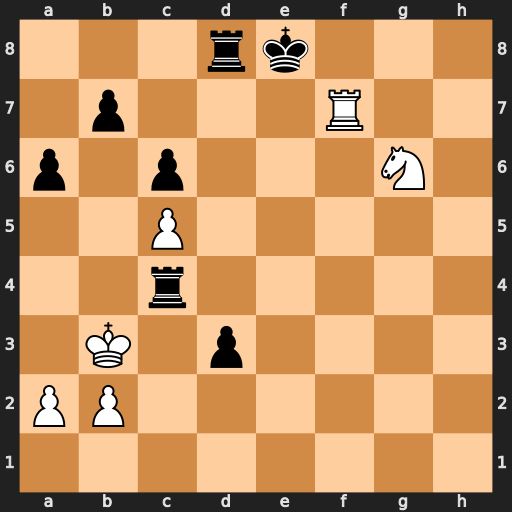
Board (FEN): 3rk3/1p3R2/p1p3N1/2P5/2r5/1K1p4/PP6/8
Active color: w
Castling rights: -
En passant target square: -
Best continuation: Re7#